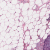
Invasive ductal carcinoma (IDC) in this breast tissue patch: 1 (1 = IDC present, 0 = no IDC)